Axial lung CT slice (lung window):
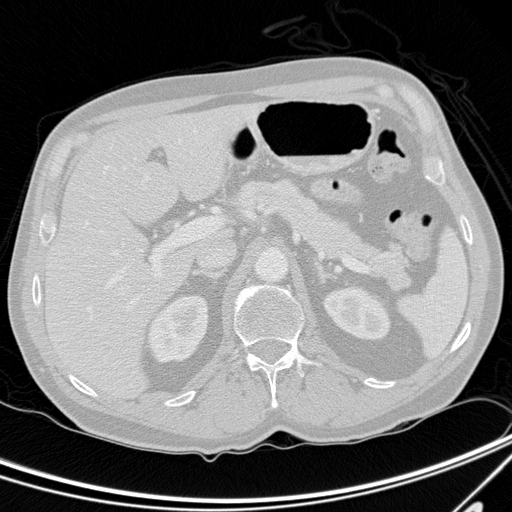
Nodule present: no